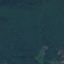
Land use / land cover class: Forest